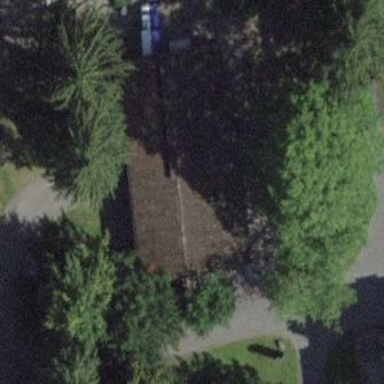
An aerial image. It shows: Shed.